Question:
My code was .... But it only send one field value to email .... I want multiple values to be send as it is in mail ... like ..
'''
Category :
Your name :
Email ID
Mobile no. etc..
'''
All form values will be transferred to mail ID ...
'''
Imports System.Net.Mail
Protected Sub ImageButton1_Click(ByVal sender As Object, ByVal e As System.Web.UI.ImageClickEventArgs) Handles ImageButton1.Click
Try
Dim SmtpServer As New SmtpClient()
Dim mail As New MailMessage()
SmtpServer.Credentials = New Net.NetworkCredential("bus@volvobusesindia.com", "pink&777")
SmtpServer.Port = 25
SmtpServer.Host = "mail.volvobusesindia.com"
mail = New MailMessage()
mail.From = New MailAddress(TextBox12.Text)
mail.To.Add("bus@volvobusesindia.com")
mail.Subject = "New Bus Booking Query"
mail.Body = "Category :" & " " & DropDownList3.SelectedItem.Text
SmtpServer.Send(mail)
MsgBox("mail send")
Catch ex As Exception
MsgBox(ex.ToString)
End Try
End Sub
'''
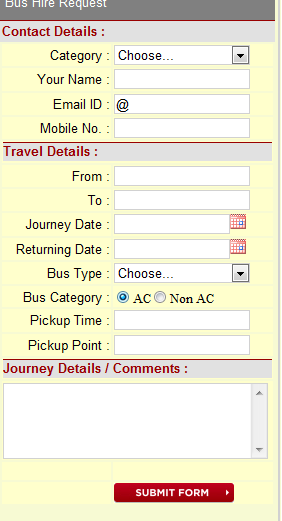
Answer: In this line:
'''
mail.Body = "Category:" & " " & DropDownList3.SelectedItem.Text
'''
You send only the category, you need to add the other information to the Body.
I do not know the names of the fields on your form but you need to change it to something like this:
'''
mail.Body = "Category:" & " " & DropDownList3.SelectedItem.Text + "<br>" + "Name: " + txtName.Text
'''